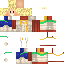
A male human skin with medium skin, wearing blonde long hair dressed in a blue hoodie and red pants, featuring a closed mouth.